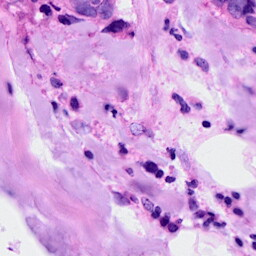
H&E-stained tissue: Breast